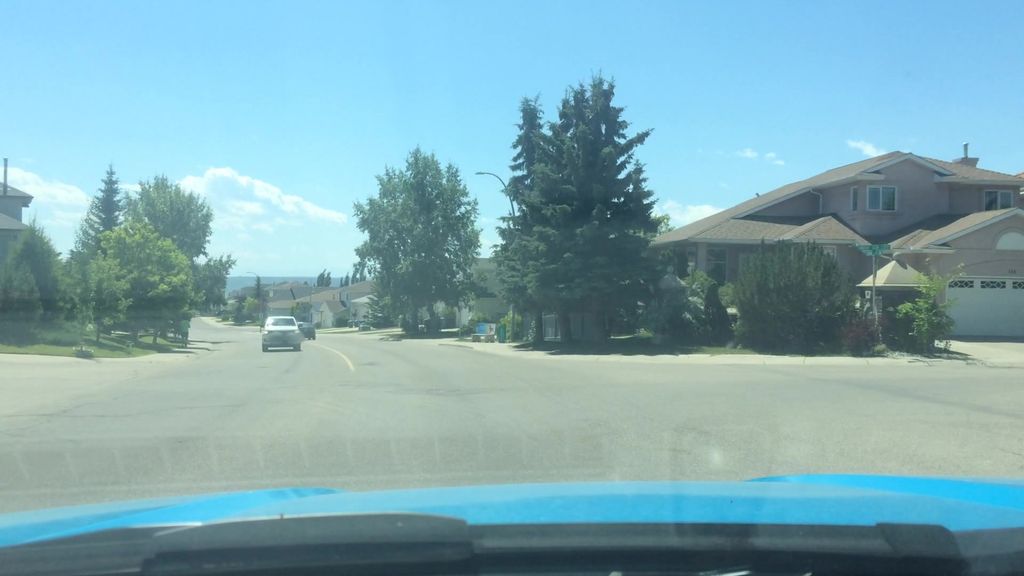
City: calgary